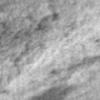
Label: no_change